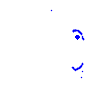
Particle: pion